Question: I have following html block
'''
<div class=""header>
<i class="icon-star"></i>
<h1>some text goes here</h1>
</div>
'''
and these css styles
'''
h1 {
display: inline-block;
}
i {
display: inline-block;
width: 0px;
height: 0px;
border-style: solid;
border-width: 200px 0 0 200px;
border-color: transparent transparent transparent red;
}
'''
and also i am using fontawesome icon fonts. What i am trying to achieve is this
This is what i have tried <URL> . i completely failed to do this. Could someone please help me?
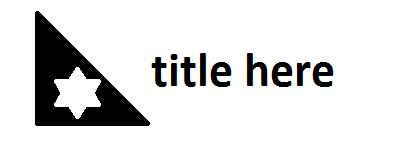
Answer: I was able to achieve this with css Pseudo-elements
From <URL>
> A CSS pseudo-element is a keyword added to a selector that lets you style a specific part of the selected element(s). For example, ::first-line can be used to change the font of the first line of a paragraph.
'''
.header {
position: relative;
}
h1 {
margin: -130px 0 0 200px;
}
i {
color: red;
display: inline-block;
width: 0px;
height: 0px;
border-style: solid;
border-width: 200px 0 0 200px;
border-color: transparent transparent transparent black;
}
i:before {
font-family: 'FontAwesome';
content: "\F005";
font-size: 64px;
position: absolute;
top: 100px;
left: 40px;
}
'''
'''
<link href="https://stackpath.bootstrapcdn.com/font-awesome/4.7.0/css/font-awesome.min.css" rel="stylesheet" />
<div class="" header>
<i></i>
<h1>some text goes here</h1>
</div>
'''
<URL>